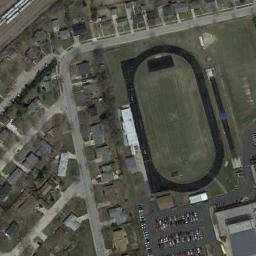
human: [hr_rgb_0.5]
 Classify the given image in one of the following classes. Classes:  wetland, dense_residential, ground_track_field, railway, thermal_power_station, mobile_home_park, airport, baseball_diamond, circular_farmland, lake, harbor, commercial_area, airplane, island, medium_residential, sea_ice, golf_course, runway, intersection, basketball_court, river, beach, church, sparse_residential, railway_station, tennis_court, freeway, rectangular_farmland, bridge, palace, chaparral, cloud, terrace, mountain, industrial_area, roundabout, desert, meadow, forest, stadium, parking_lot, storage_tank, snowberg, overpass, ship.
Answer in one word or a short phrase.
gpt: ground_track_field